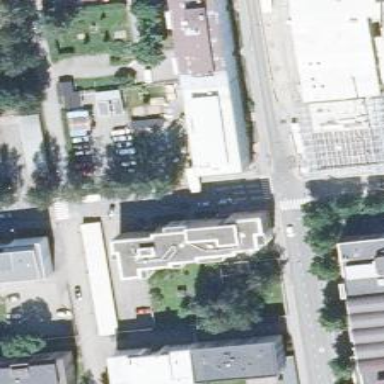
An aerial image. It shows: Convenience shop.